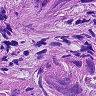
Metastatic tissue present: yes